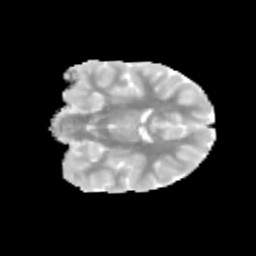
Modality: MD
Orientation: coronal
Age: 11
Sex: male
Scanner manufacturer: siemens
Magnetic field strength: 3 T
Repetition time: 3.8 s
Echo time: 0.07 s